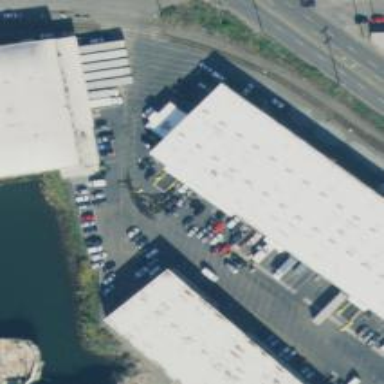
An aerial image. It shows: Industrial warehouse.